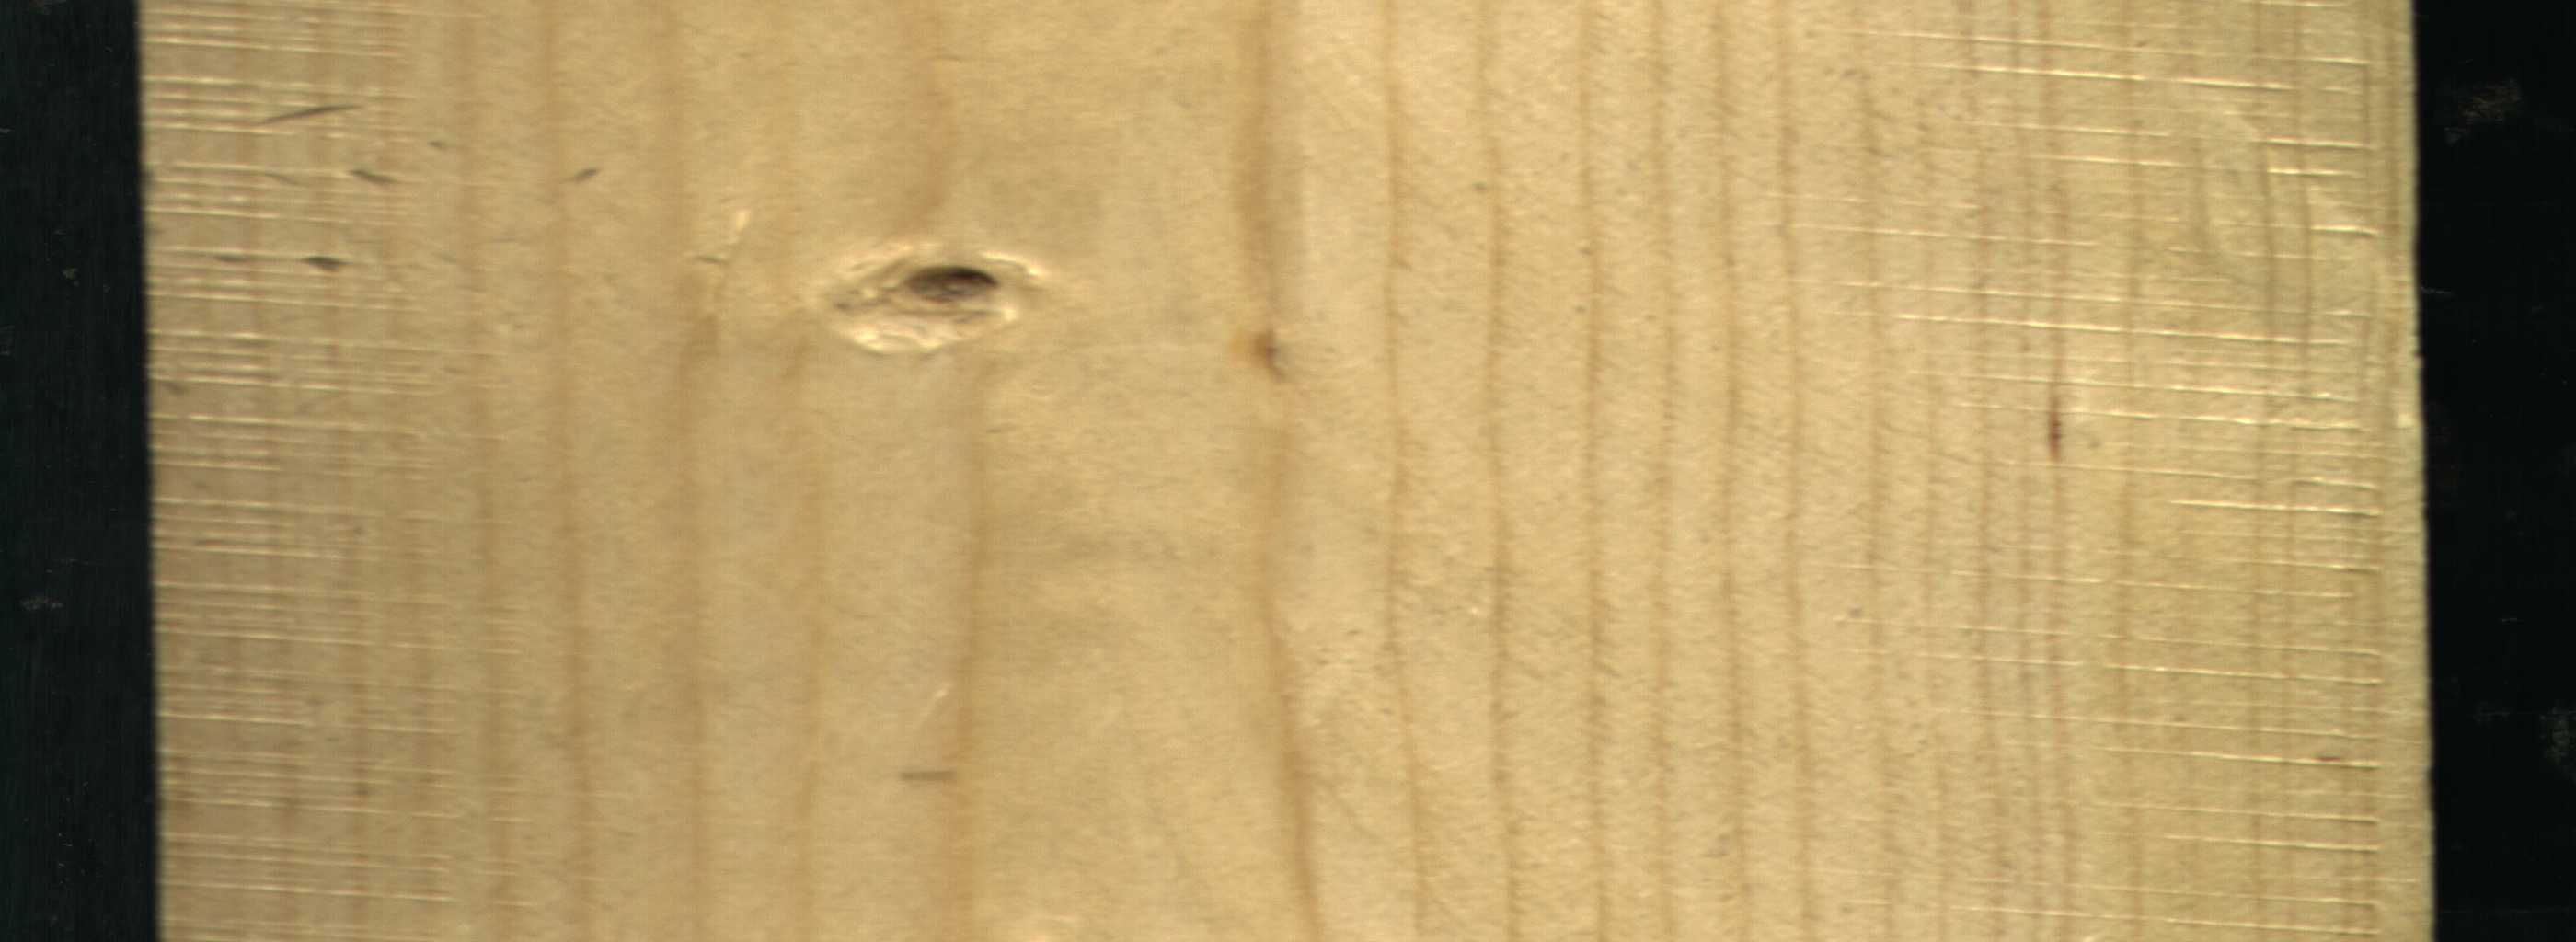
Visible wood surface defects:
Live_Knot